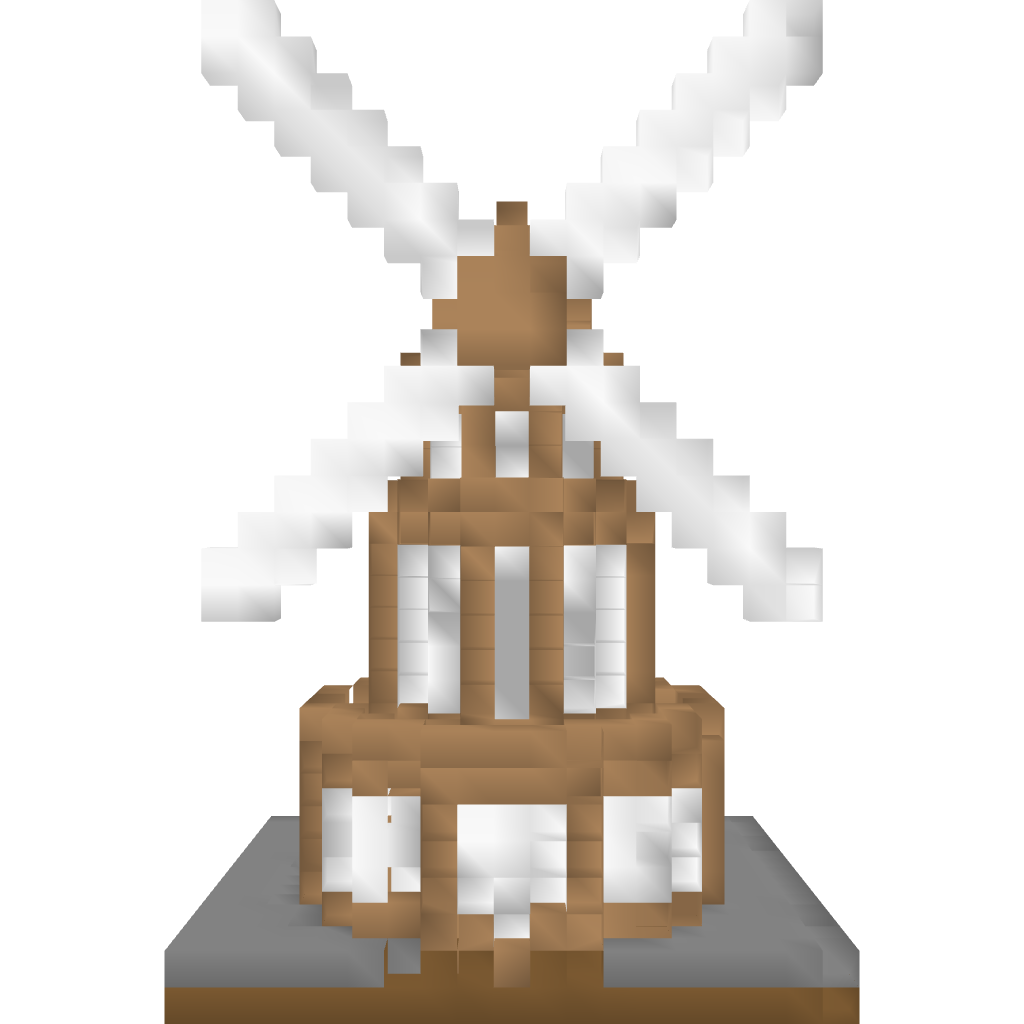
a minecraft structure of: Windmill high quality